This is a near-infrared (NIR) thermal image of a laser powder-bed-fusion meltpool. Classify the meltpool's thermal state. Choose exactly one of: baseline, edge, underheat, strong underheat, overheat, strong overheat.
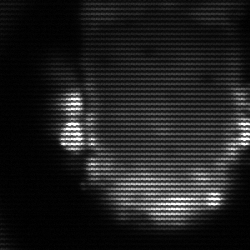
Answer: baseline